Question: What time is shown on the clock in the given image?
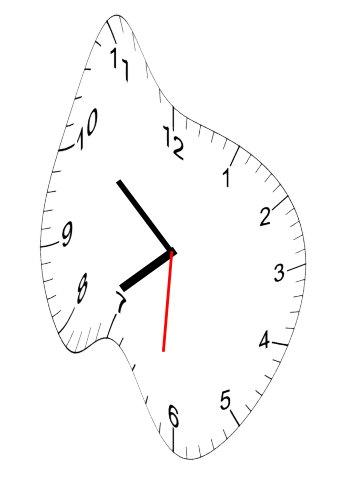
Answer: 07:51:31